Question: I have a very strange git error here that has me totally at a loss. It's not a major blocker, but it's extremely irritating to work around all the time.
I have a working copy of a repository and, in said working copy, every time I switch from one branch to another Git tells me, after the switch has completed, that I have local modifications. A few more details:
1. This is on Windows
2. Git status shows the file(s) as changed (every line as changed, see attached screenshot for an example)
3. Beyond compare shows no differences; file encoding and line endings are the same, both files exact same number of bytes.
4. The weird thing: I can't reset the changes, whatever they are. Even deleting the file and then resetting the deletion results in a new file that is supposedly changed.
What could be going on here? I thought that it might be something to do with file attributes, but I have no idea how to check this.

---
Update:
VonC was correct that it was line endings that were the issue. More specifically if you have 'core.autocrlf' set to true but any files in the repository that were previously committed with Windows line endings then you will see this issue. The reason it's impossible to reset the change is the fact that , since Git works out that your working copy of the file is different to how it would look if you were to commit it now. Confusing, I know.
Anyway, I was able to fix the issue by making one huge commit that set all the line endings in the repository to Unix, which luckily turned out not to be as huge a pain as you might think. I followed the instructions in this post: <URL>, specifically the answer by Russ Egan, which worked best for me.
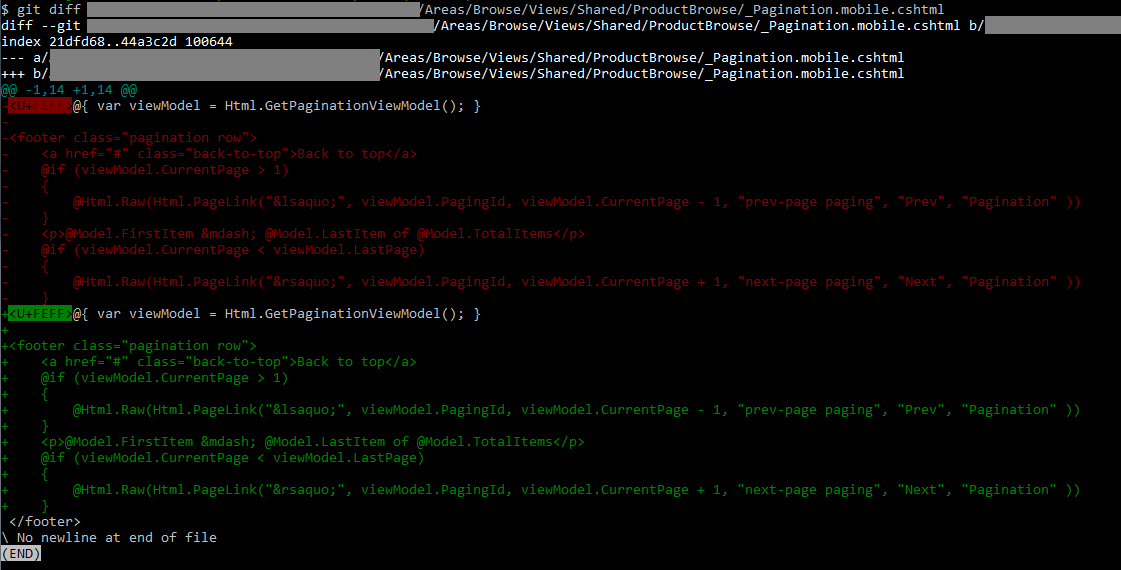
Answer: Simply make sure to type (once), before the next checkout:
'''
git config --global core.autocrlf false
'''
That will avoid the kind of automatic eol (end-of-line) transformation that this setting (set to true by default with msysgit) does.
'.gitattributes' files are a better place to declare the files you want to have their eol managed.
See "<URL>" for more on that setting.